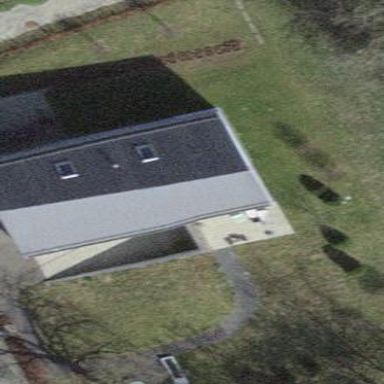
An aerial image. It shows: Detached building.